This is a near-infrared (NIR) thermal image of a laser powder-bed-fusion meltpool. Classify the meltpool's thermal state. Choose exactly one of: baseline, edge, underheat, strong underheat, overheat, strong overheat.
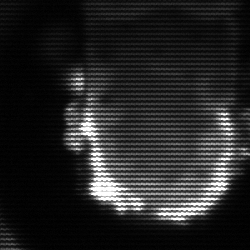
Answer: baseline